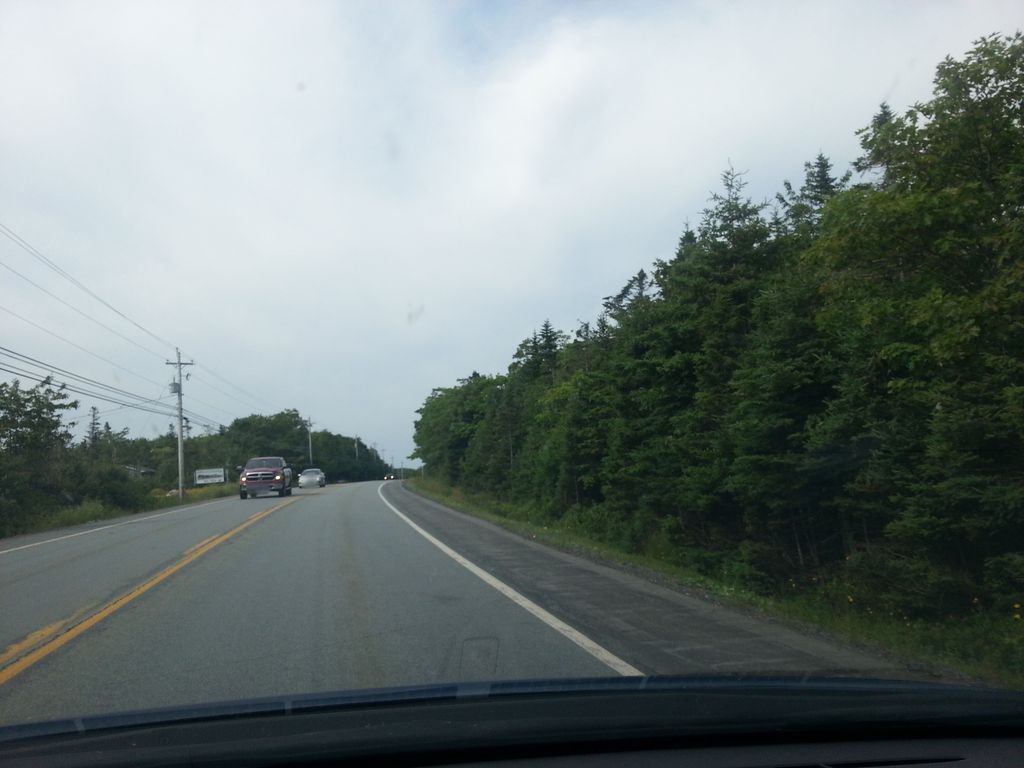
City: halifax